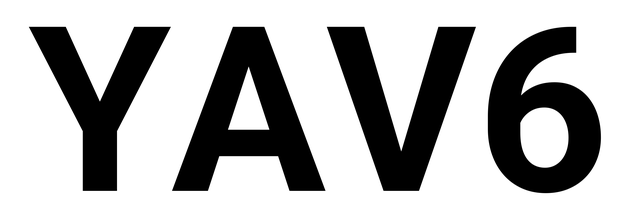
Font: Roboto_Bold